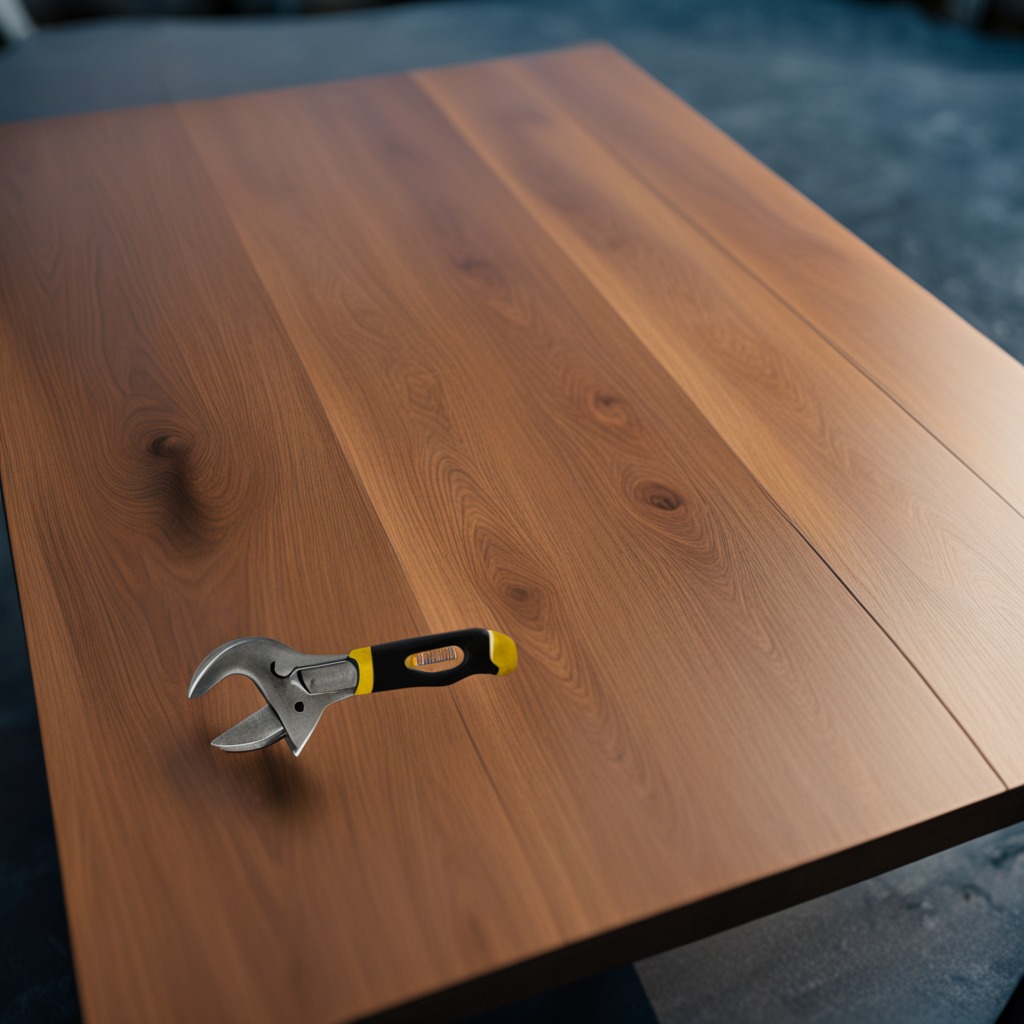
A wrench lies on the old table with faint burn marks in a small garage at twilight.